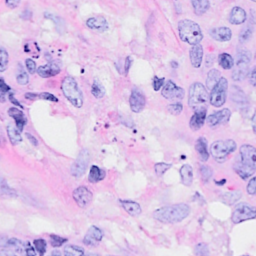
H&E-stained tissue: Breast